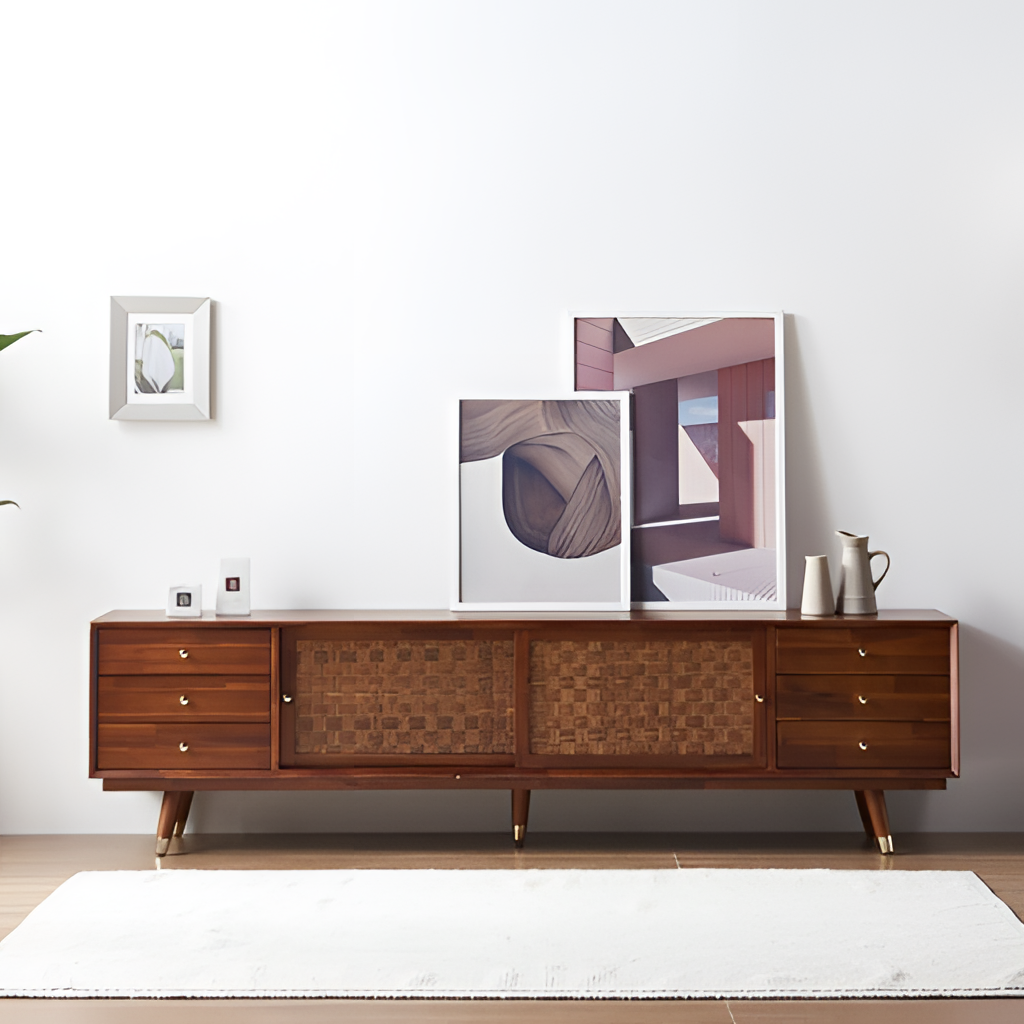
living room, brown wood sideboard, mid-century modern, brown wood flooring, with plank pattern, paint wallpaper, with solid pattern